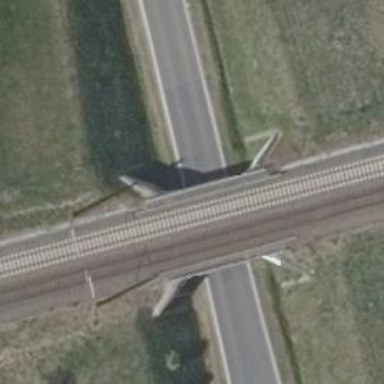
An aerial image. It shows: Bridge over railway with electrified contact lines.